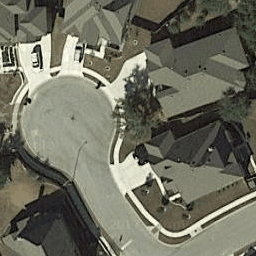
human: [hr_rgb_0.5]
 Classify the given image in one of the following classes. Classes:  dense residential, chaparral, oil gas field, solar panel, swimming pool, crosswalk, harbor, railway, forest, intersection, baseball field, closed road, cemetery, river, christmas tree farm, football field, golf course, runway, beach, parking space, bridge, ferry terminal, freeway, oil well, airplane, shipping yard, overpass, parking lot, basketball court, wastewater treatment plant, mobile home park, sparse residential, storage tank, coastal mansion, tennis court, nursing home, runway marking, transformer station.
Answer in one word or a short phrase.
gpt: closed road